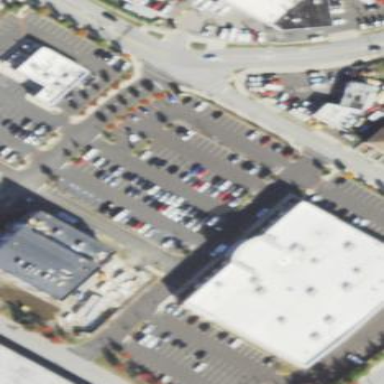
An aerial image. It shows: Commercial building that houses fitness center.